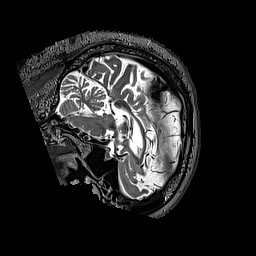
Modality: T2w
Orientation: sagittal
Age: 75
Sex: male
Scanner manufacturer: siemens
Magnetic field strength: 3 T
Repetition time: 3.2 s
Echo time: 0.567 s